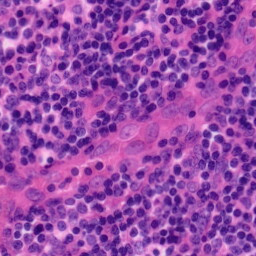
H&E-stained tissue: Tonsil